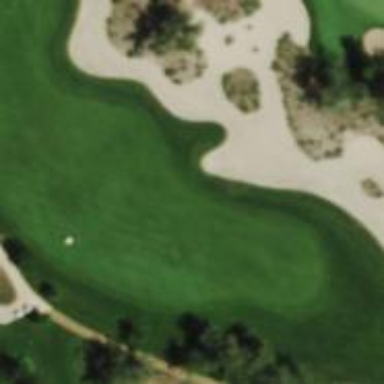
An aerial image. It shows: Golf hole for the sport of golf.